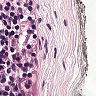
Metastatic tissue present: no